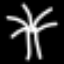
Label: palm tree